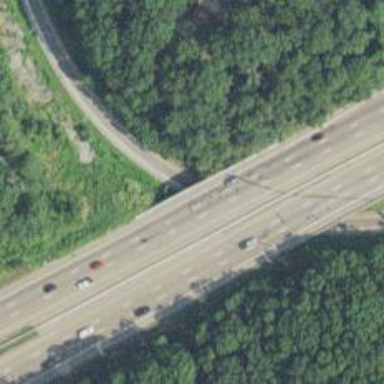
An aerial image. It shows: Asphalt motorway link.